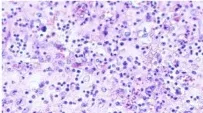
Histopathological examination with haematoxylin and eosin staining and Immunohistochemistry and FISH images. (B) (magnification, x200).
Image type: pathology (h&e)